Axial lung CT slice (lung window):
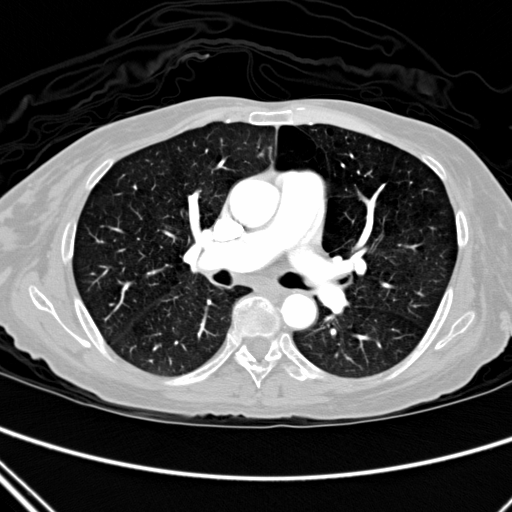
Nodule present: no